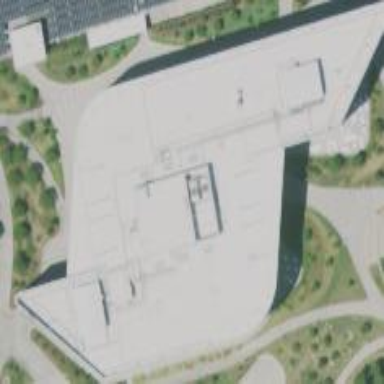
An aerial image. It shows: Building.